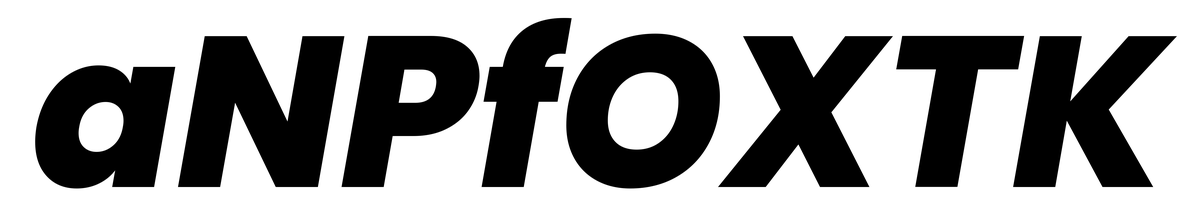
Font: Poppins-ExtraBoldItalic